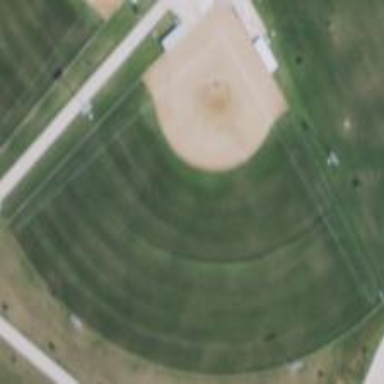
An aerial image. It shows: Softball pitch for leisure sports.